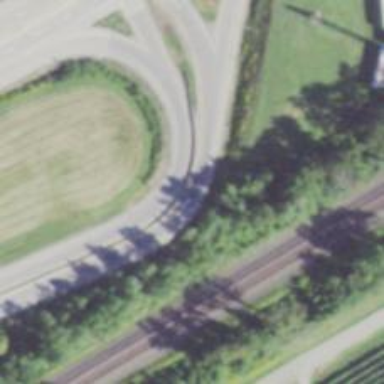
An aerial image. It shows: Asphalt motorway link.